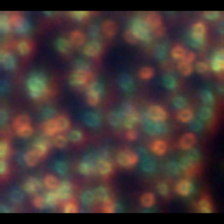
Taxon: Phaeocystis
Group: Other